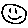
Label: smiley face